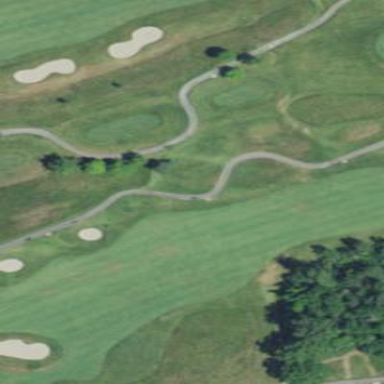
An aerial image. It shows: Grassy area designated as golf fairway.